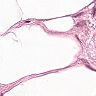
Metastatic tissue present: no